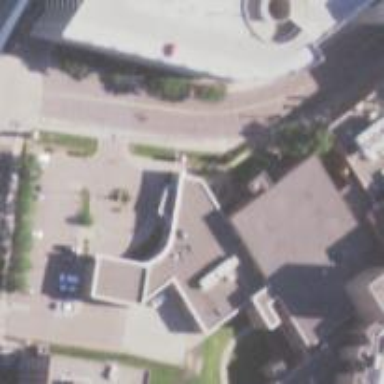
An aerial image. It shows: Entrance designated for emergency ward.